Interaction volume radius: 5 \u00c5
Interaction volume height: 30 \u00c5
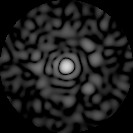
Disorder parameter: 0.8795